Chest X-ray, PA view. Patient: 68 years old, sex M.
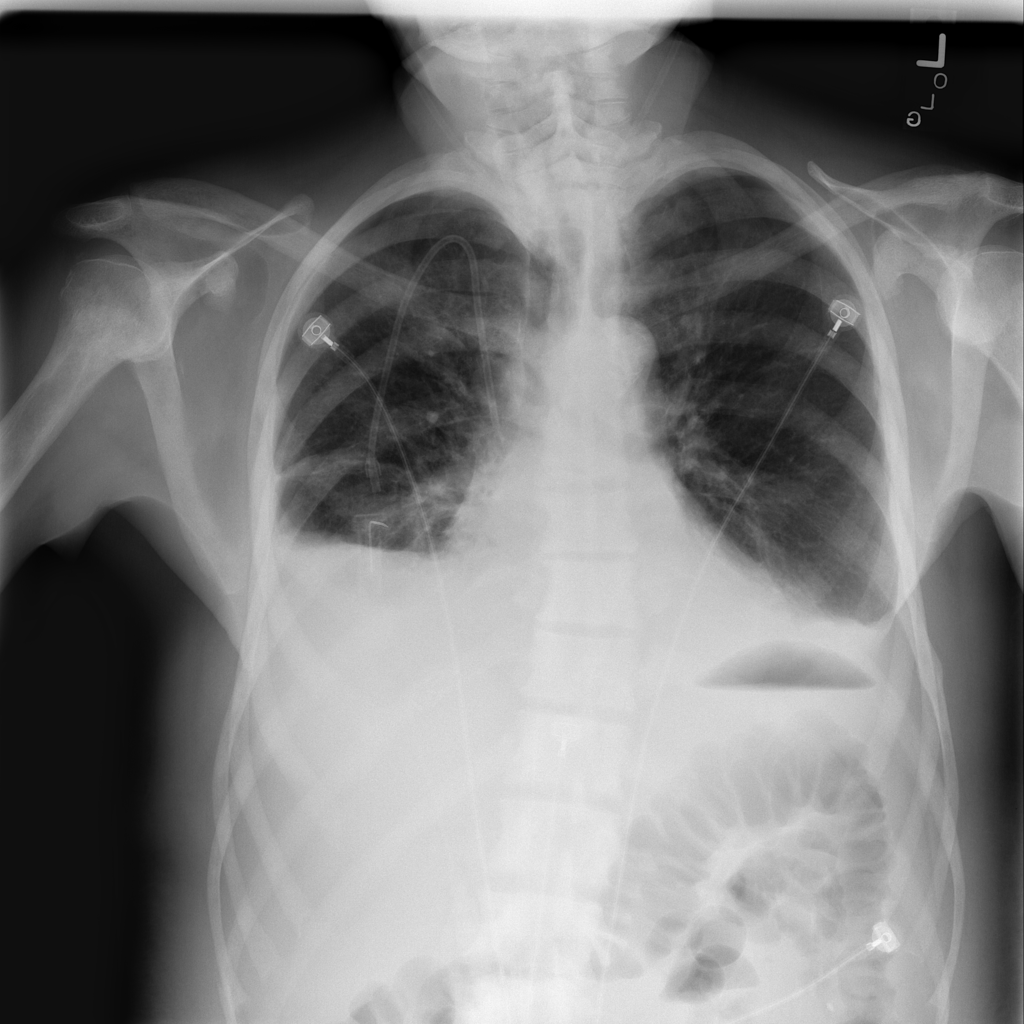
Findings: No Finding